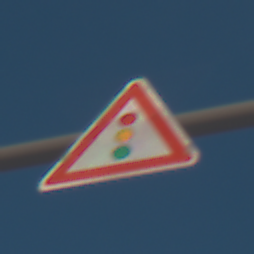
Verkehrszeichen: Lichtzeichenanlage
Umgebung: Outdoor, Nature
Tageszeit: Midday
Wetter: PartlyCloudy
Licht: Natural
Jahreszeit: NotSpecified
Kontrast: HighContrast